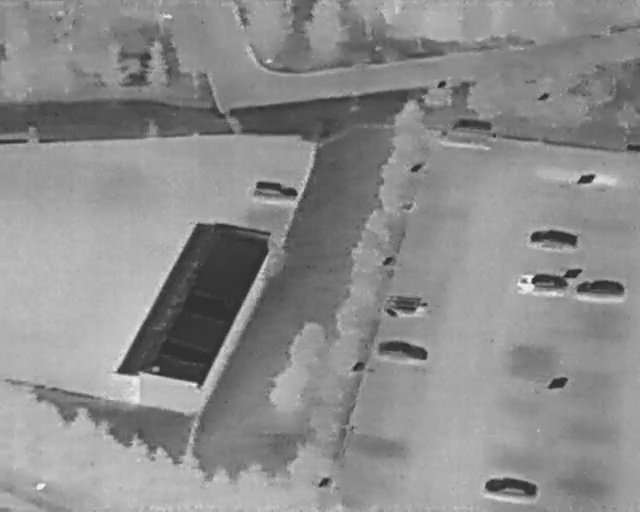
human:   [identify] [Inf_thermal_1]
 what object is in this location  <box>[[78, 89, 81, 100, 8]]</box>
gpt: <ref>1 medium car at the bottom right</ref>